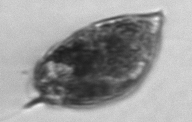
Label: Prorocentrum_micans